Brain MRI, t2w sequence, axial 2D slice.
Patient: age 18, sex M, weight 78 kg, height 1.78 m
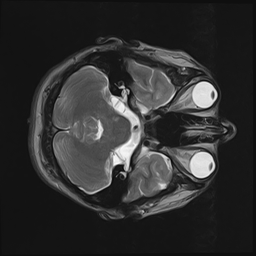